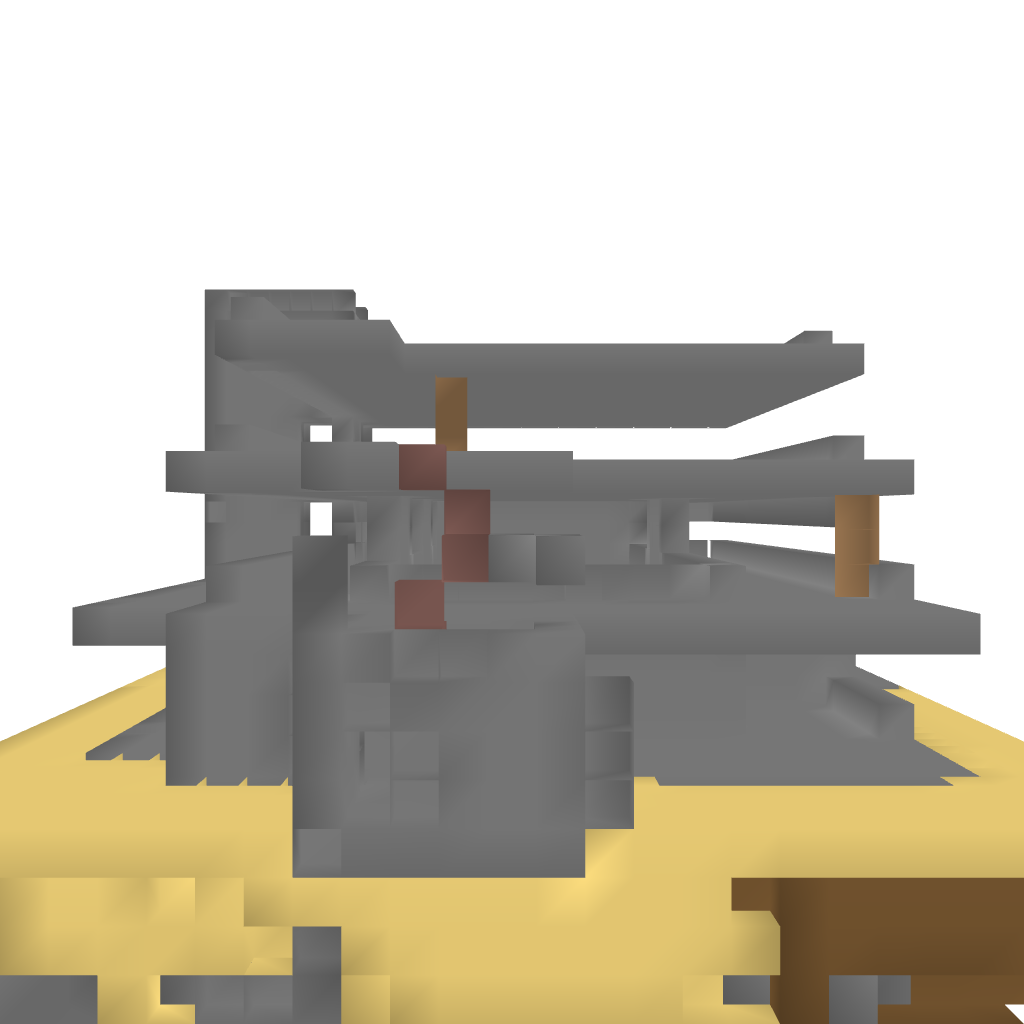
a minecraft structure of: DayZ Arma Building bad low quality